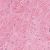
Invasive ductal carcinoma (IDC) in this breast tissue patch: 0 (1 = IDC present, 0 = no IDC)